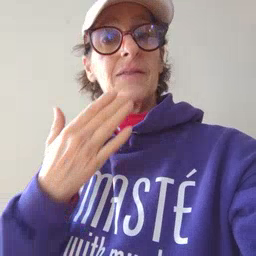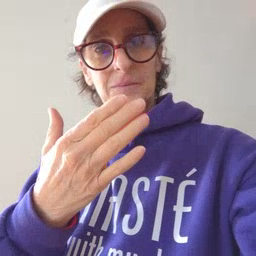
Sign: thankyou